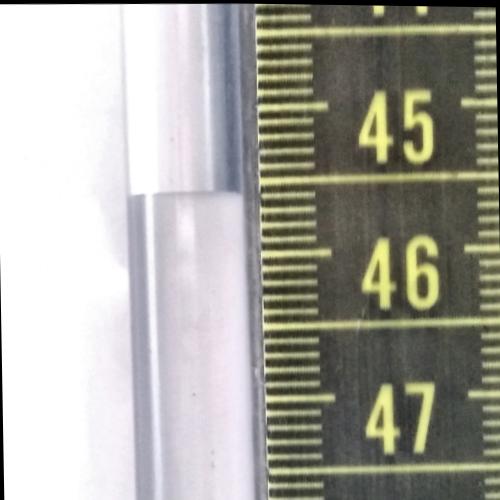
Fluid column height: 45.6 cm